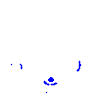
Particle: electron